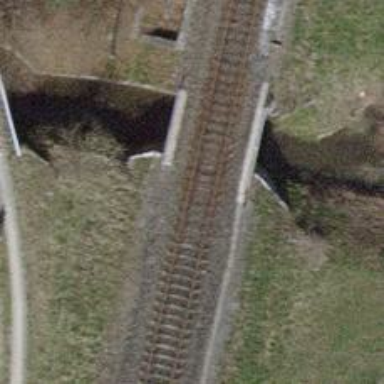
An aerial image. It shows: Railway bridge with electrified tracks and single contact line.